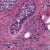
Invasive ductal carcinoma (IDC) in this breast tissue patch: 0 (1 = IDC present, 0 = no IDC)